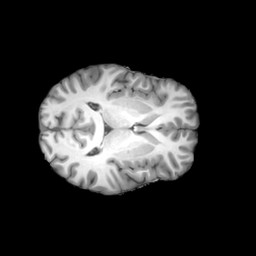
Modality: T1w
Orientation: axial